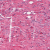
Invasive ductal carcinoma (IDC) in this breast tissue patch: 1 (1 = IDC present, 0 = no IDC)